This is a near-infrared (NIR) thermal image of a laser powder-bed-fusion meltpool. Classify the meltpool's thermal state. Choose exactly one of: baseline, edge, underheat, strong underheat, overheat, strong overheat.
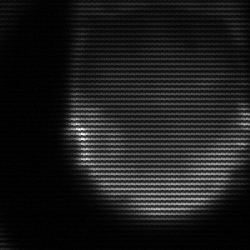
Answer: edge